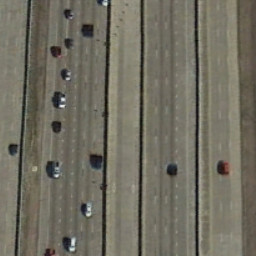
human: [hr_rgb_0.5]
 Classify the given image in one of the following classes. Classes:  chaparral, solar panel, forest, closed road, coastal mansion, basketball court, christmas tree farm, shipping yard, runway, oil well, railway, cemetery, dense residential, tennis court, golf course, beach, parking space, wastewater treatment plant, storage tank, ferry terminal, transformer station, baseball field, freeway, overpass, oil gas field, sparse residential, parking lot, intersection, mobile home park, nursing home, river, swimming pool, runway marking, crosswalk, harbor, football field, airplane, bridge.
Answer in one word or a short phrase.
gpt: freeway